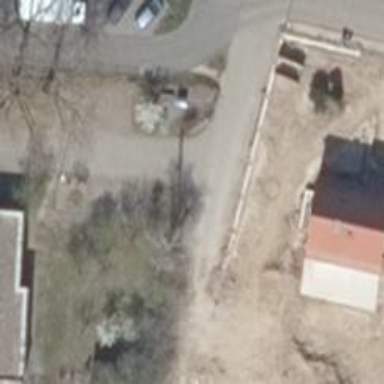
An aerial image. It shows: Driveway.